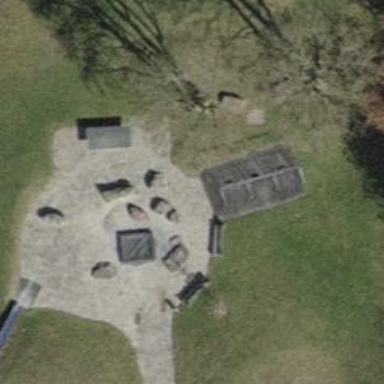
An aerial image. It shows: Playground area for leisure activities on the land.